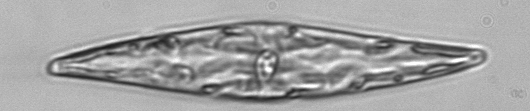
Label: Pleurosigma